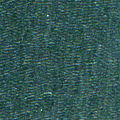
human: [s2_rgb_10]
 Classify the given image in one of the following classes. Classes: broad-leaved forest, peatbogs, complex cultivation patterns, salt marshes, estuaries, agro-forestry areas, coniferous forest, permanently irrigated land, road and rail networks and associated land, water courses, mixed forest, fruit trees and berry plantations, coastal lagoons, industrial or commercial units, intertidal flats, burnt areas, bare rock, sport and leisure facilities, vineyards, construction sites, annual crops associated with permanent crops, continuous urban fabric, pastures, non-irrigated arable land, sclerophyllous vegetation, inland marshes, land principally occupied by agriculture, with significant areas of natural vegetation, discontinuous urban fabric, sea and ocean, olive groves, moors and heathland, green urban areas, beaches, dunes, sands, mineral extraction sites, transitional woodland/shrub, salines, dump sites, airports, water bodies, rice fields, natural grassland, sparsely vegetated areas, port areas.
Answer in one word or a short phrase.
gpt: sea and ocean